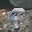
Label: 9